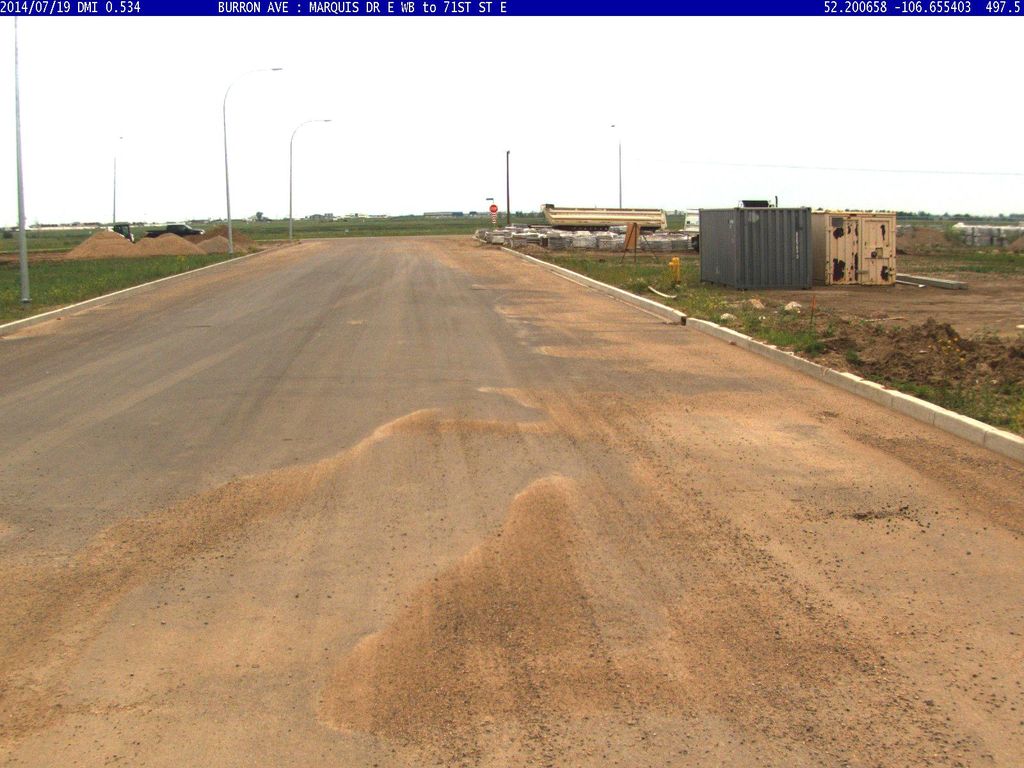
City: saskatoon